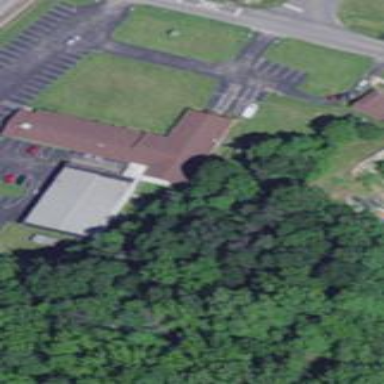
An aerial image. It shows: Beautiful church building.